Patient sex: M
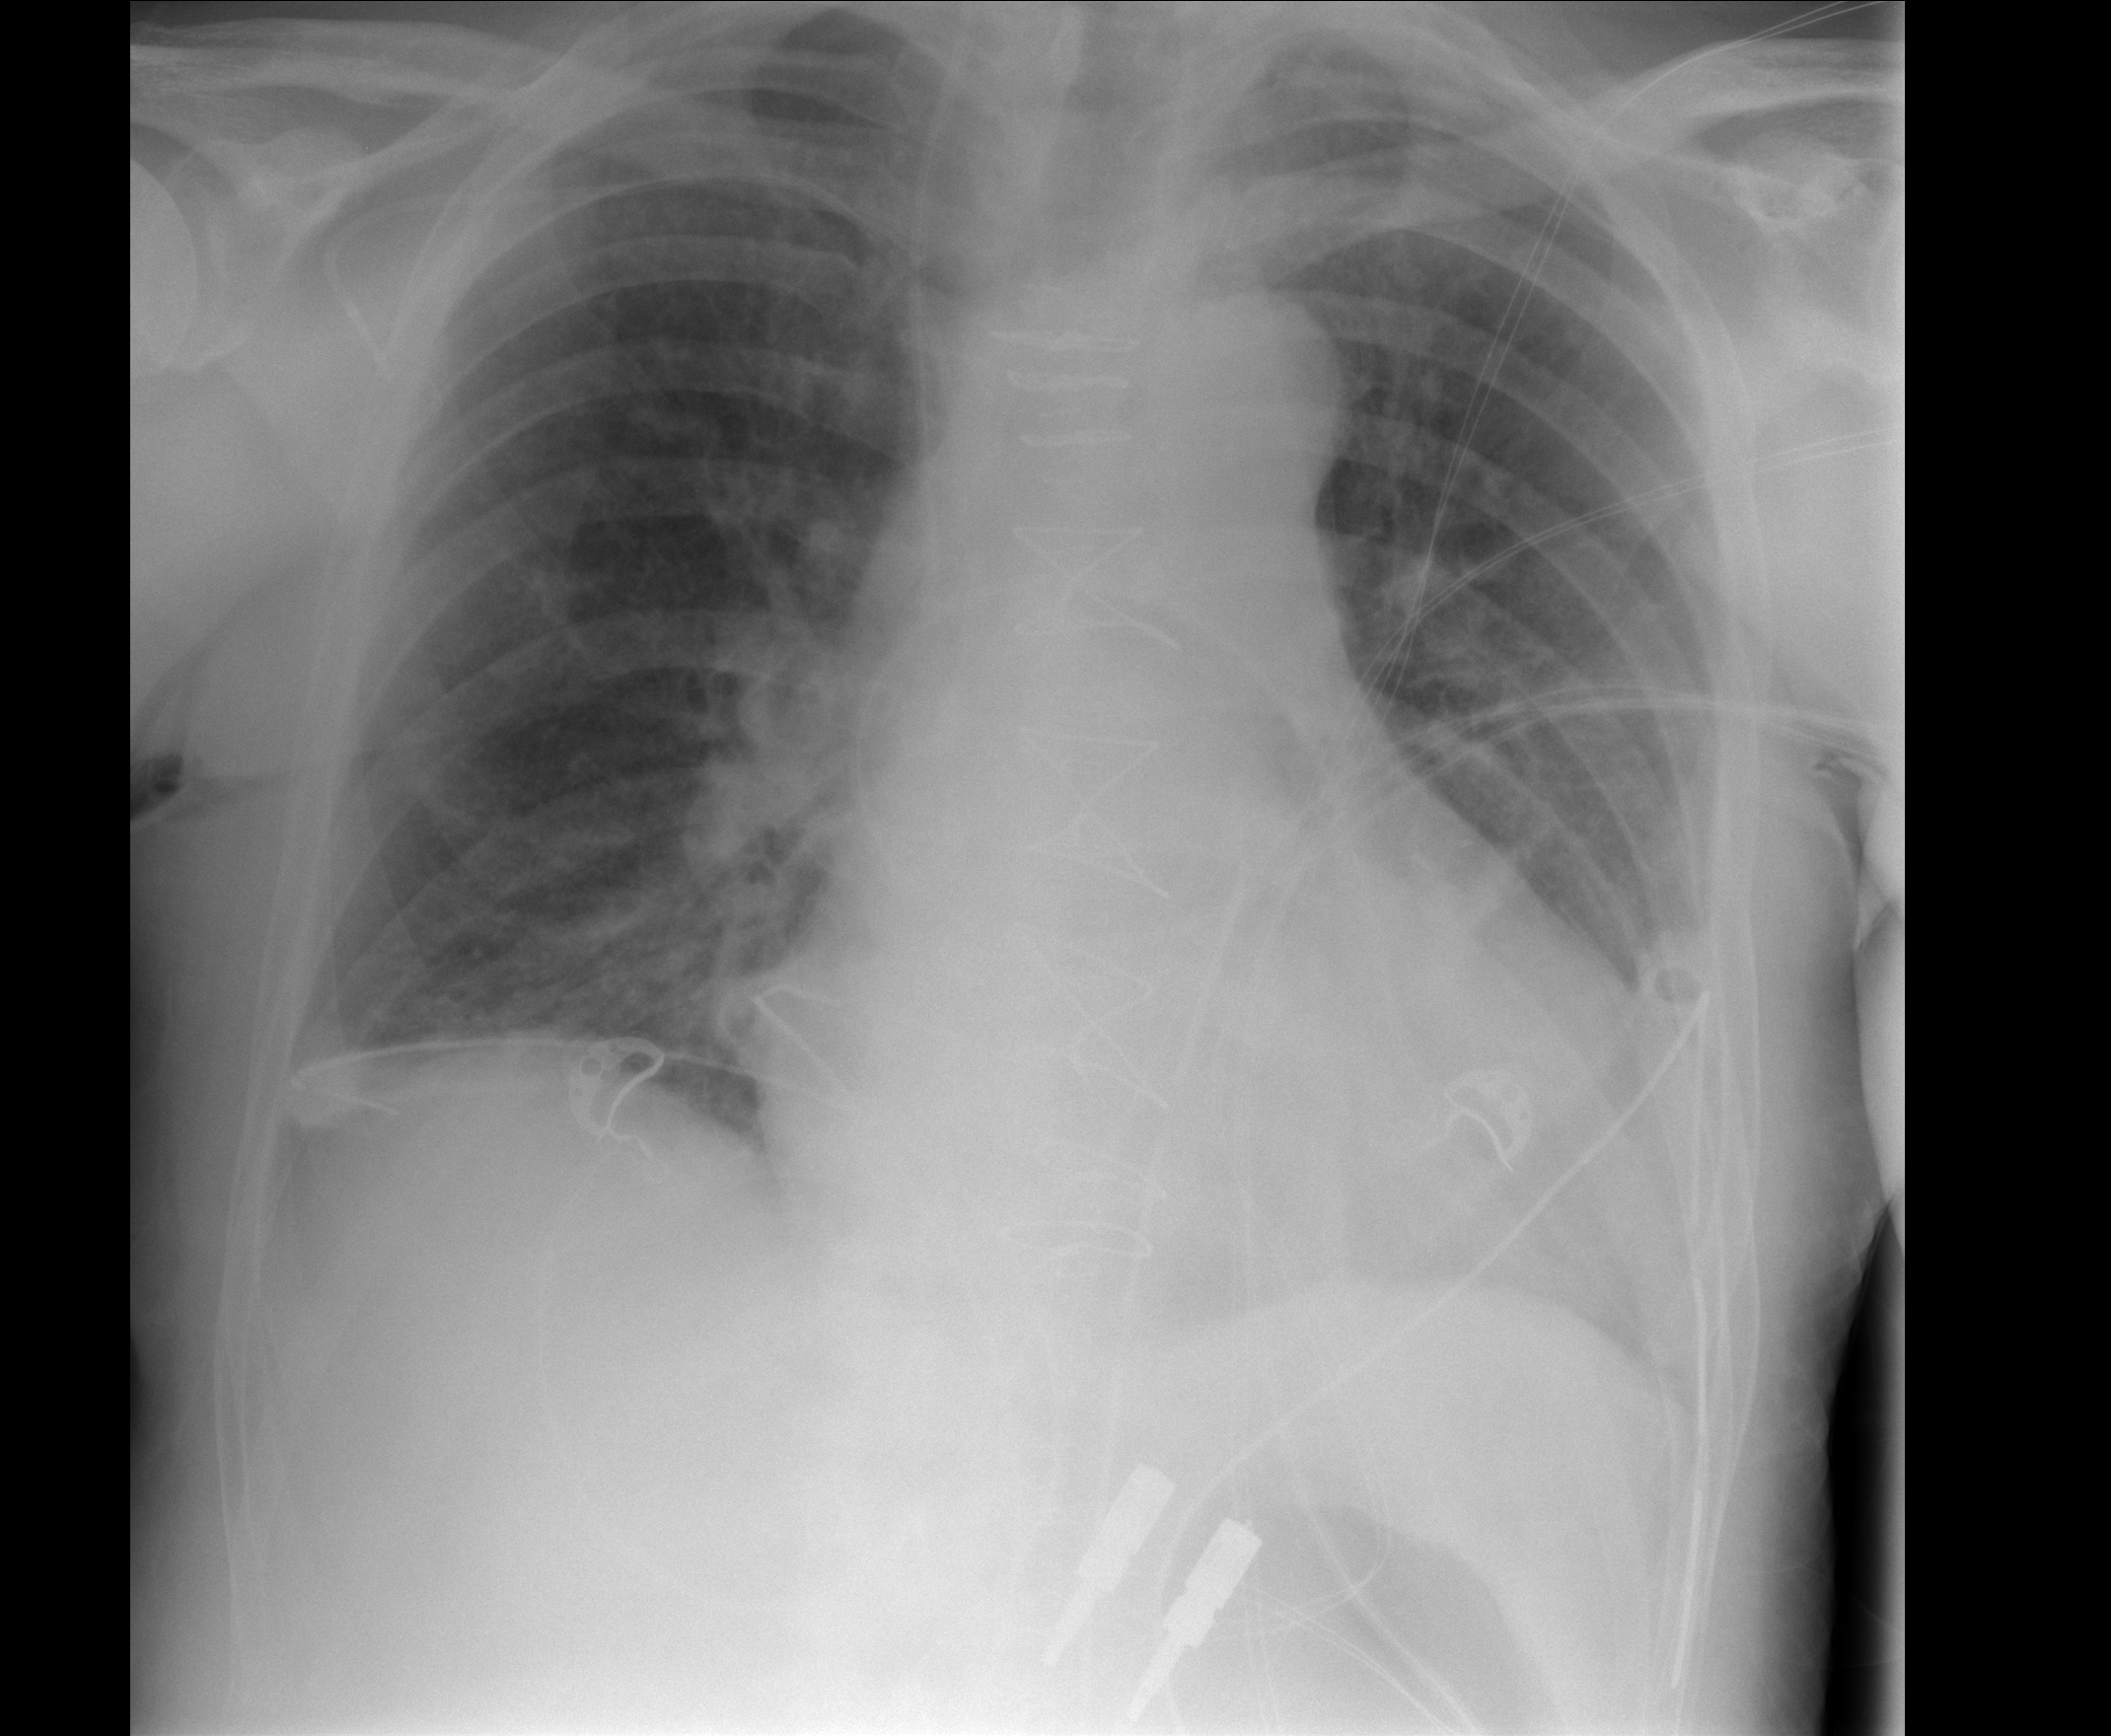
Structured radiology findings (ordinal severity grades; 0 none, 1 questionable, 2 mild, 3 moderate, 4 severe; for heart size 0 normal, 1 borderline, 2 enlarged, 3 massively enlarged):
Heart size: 2
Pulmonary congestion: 0
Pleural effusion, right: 0
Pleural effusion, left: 0
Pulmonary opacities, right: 0
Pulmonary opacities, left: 0
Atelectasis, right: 1
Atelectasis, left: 1